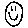
Label: smiley face